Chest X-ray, PA view. Patient: 52 years old, sex M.
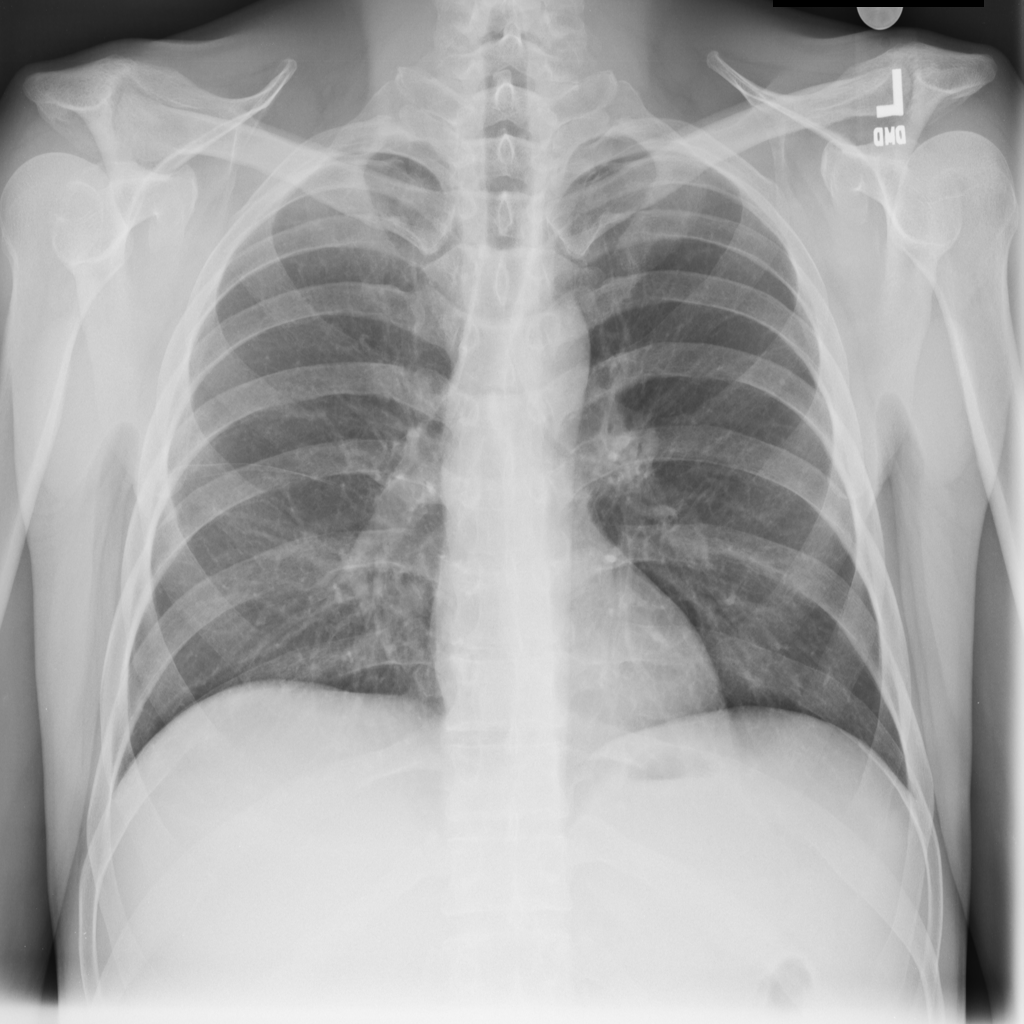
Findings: No Finding